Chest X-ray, PA view. Patient: 27 years old, sex M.
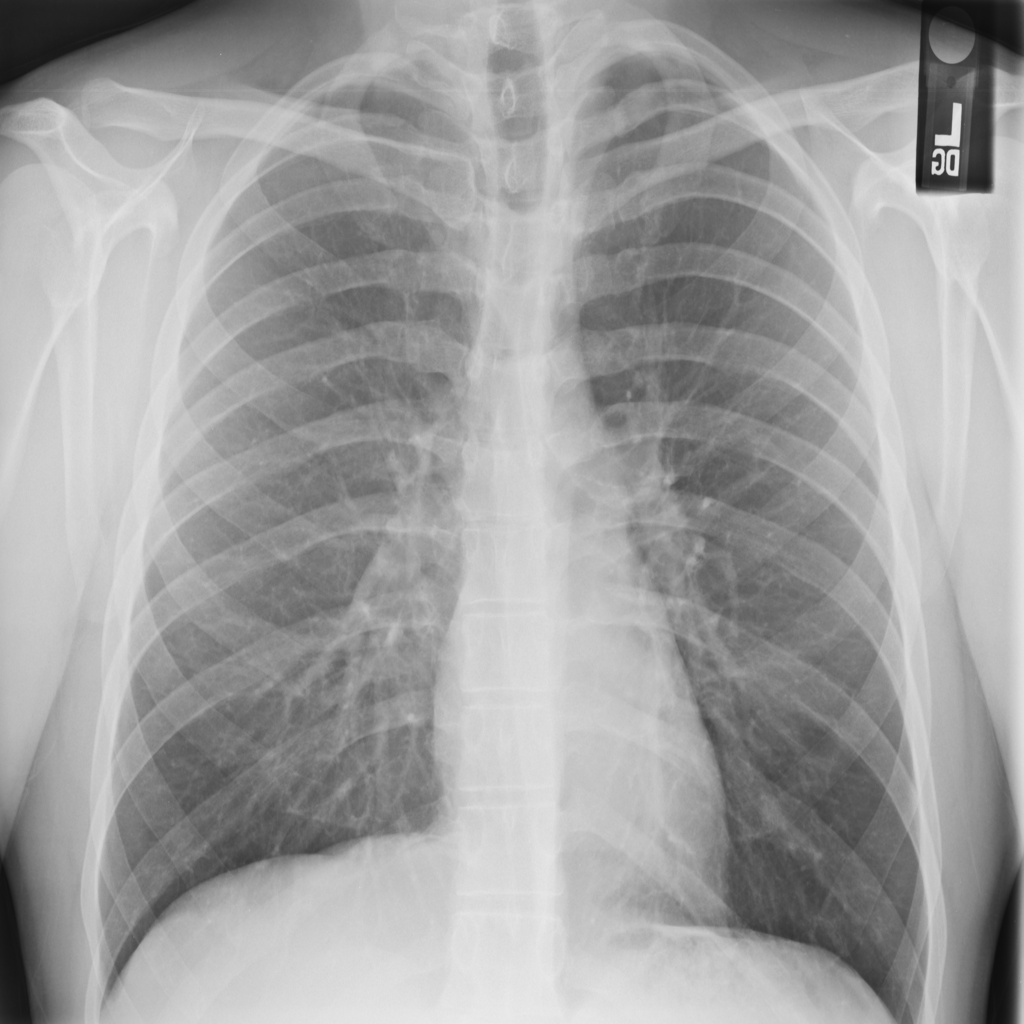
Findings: No Finding